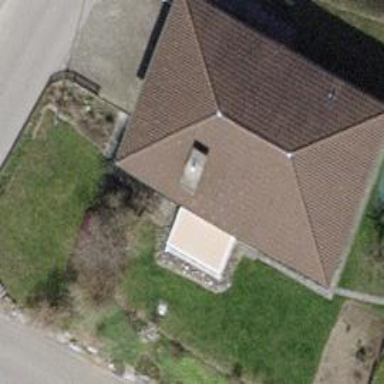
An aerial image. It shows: Detached building with hipped roof.